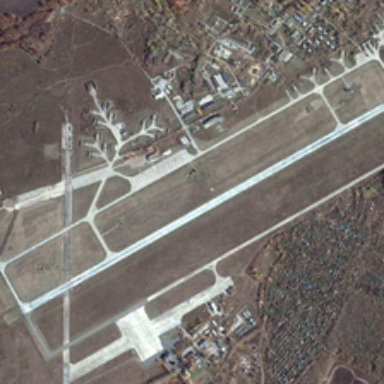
An airport is near some buildings and green trees .